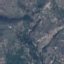
Label: HerbaceousVegetation